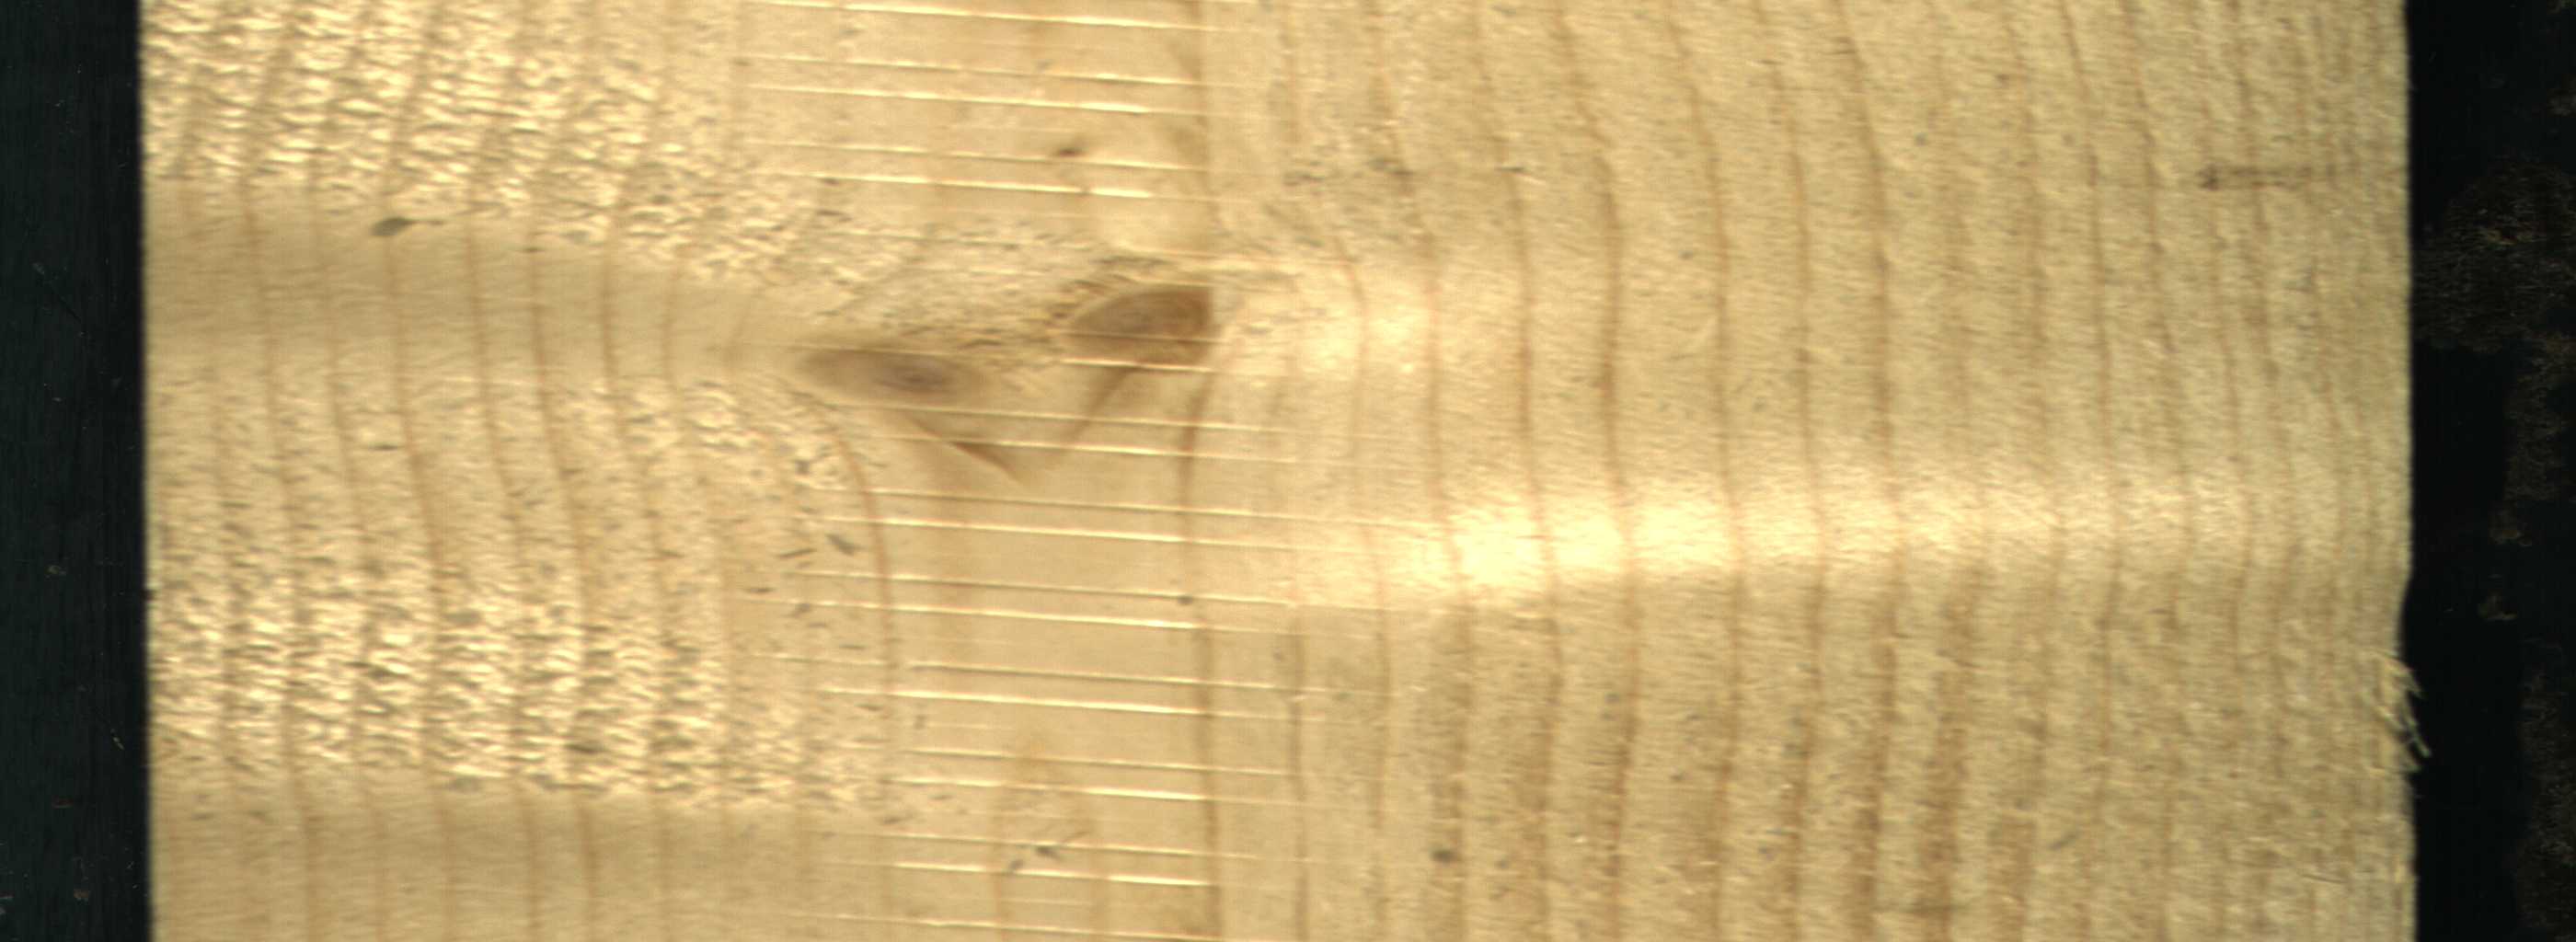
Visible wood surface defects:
Live_Knot
Live_Knot